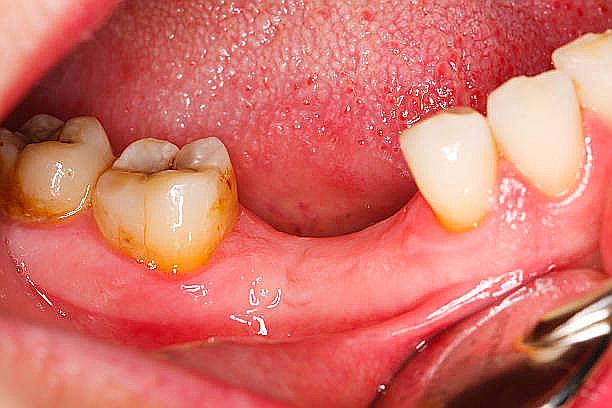
Condition: Gingivitis